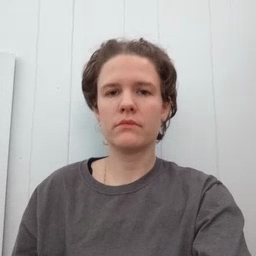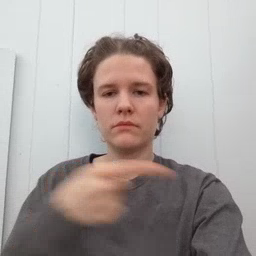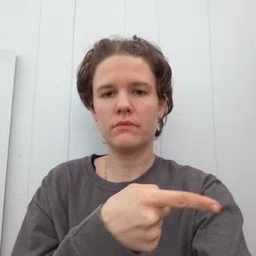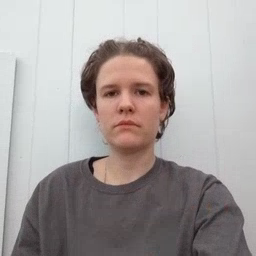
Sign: hesheit